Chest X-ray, PA view. Patient: 19 years old, sex M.
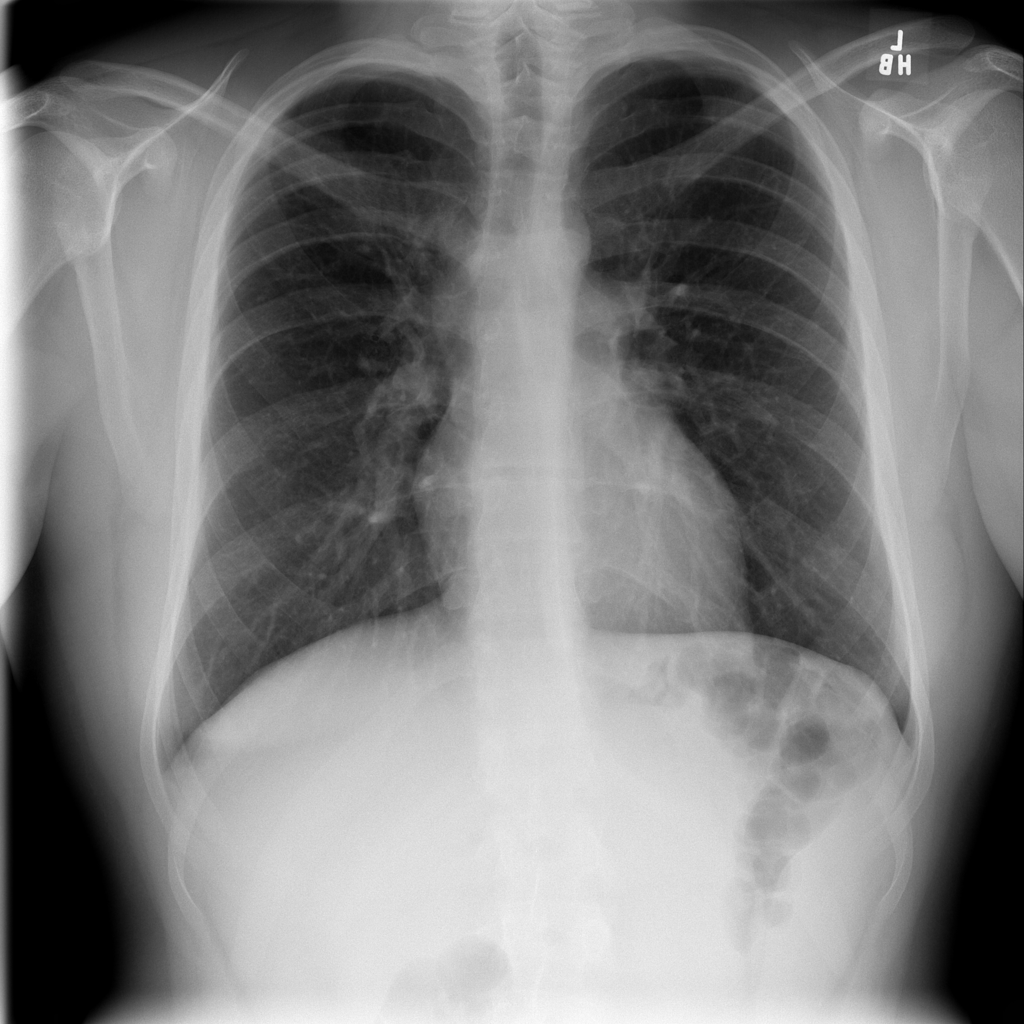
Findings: No Finding